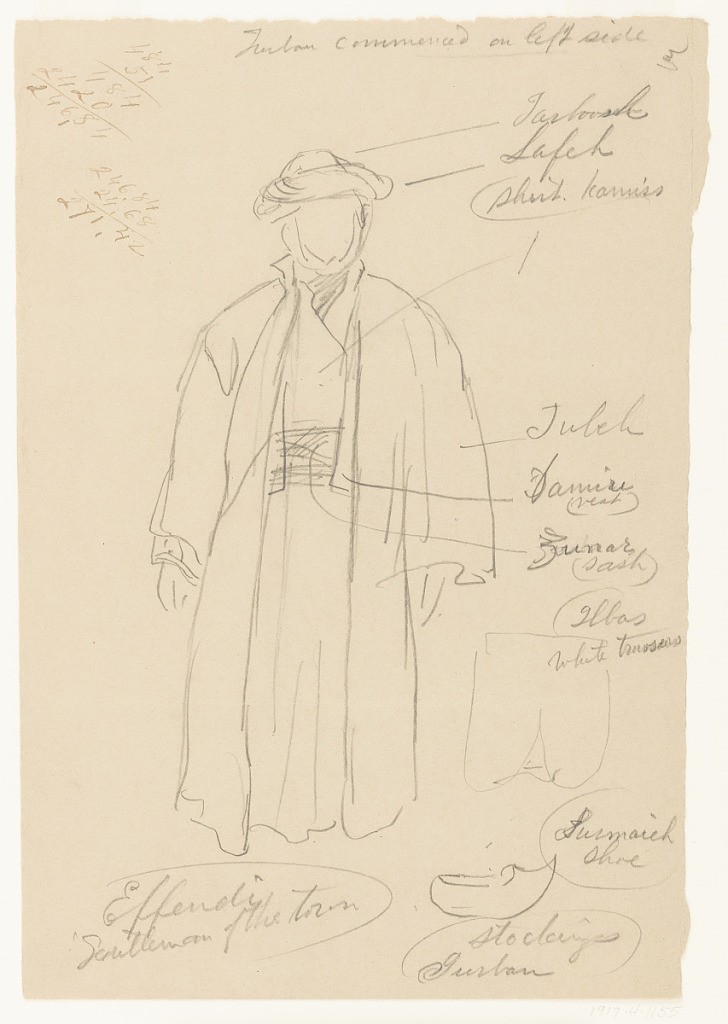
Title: Effendi Gentleman
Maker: Frederic Edwin Church, American, 1826–1900
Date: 1868
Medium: Graphite with pen and ink on gray-green wove paper
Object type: Drawing
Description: Figure sketch showing a frontal view of a faceless man who is dressed in a draped robe, cloth headress, vest, and sash--clothing typical of the "Effendi," or gentleman of the Ottoman Empire. Each garment is individuallly labeled in England and Arabic.